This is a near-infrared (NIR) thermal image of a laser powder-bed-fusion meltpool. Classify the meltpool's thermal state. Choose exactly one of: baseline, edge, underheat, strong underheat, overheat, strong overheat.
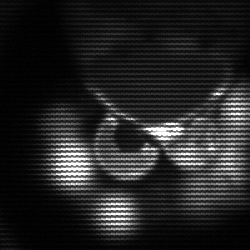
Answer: edge